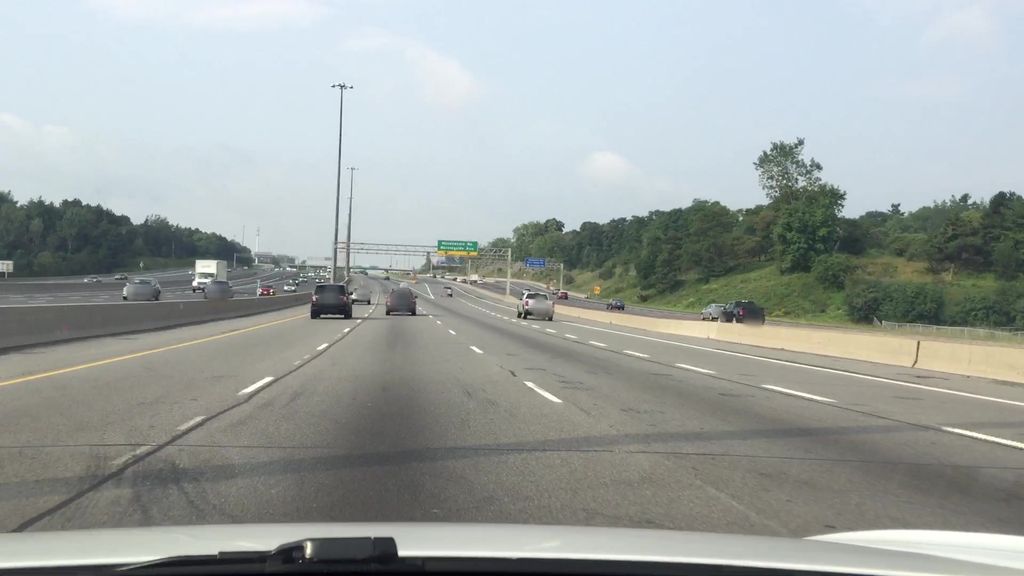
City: toronto